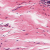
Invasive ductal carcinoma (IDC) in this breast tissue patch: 0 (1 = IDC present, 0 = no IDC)